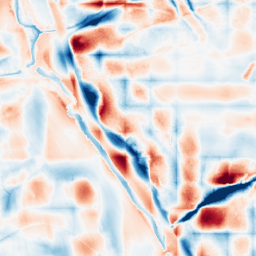
Category: wavelet
Decomposition family: wavelet_biorthogonal
Decomposition parameters: wavelet: bior2.4
level: 5
Upsampling method: regularized
Upsampling parameters: scale: 2
lambda_reg: 0.01
Upsampling scale: 2